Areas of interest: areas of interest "Zhongshan Road Commodity Street"
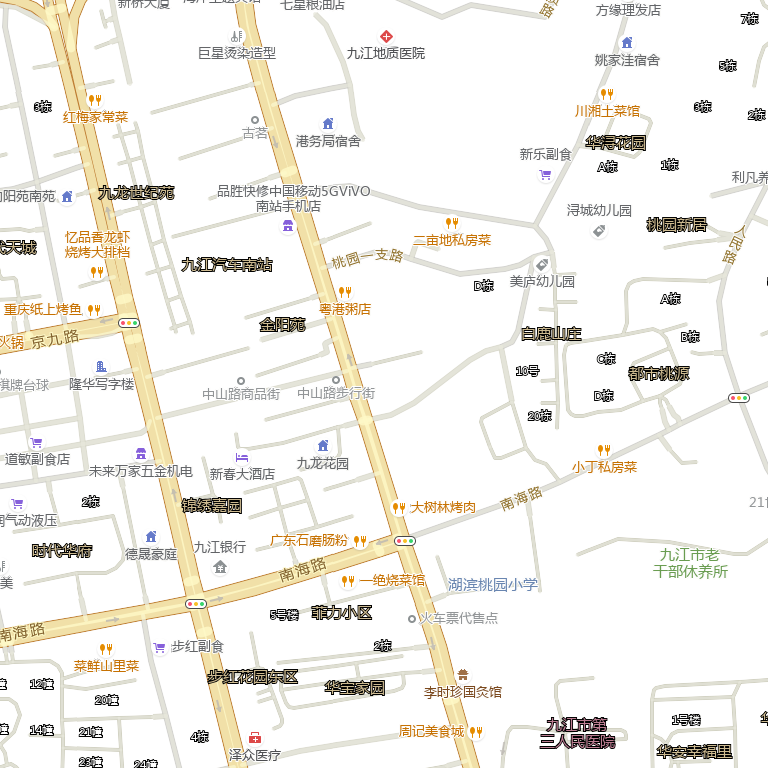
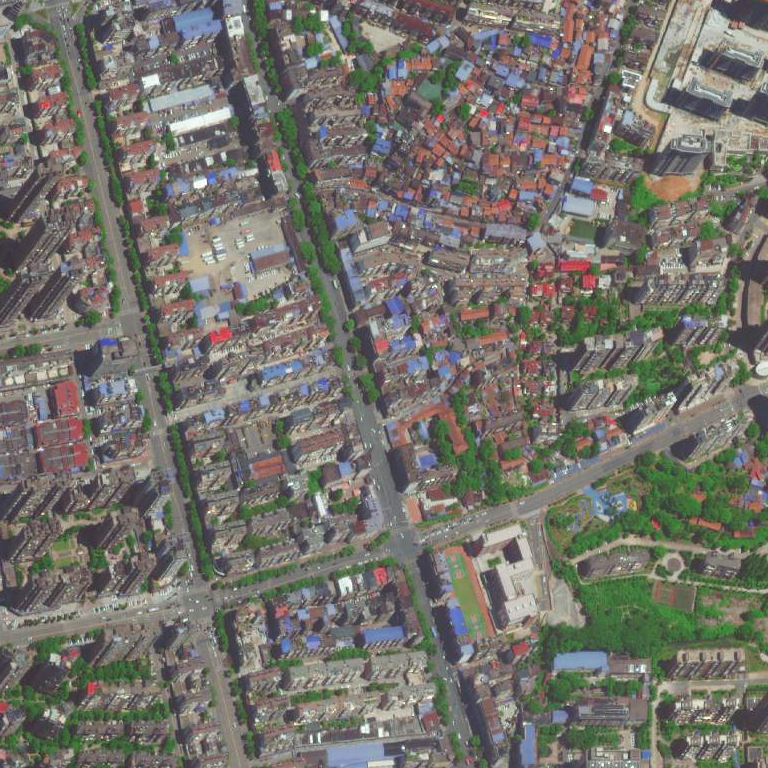